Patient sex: M
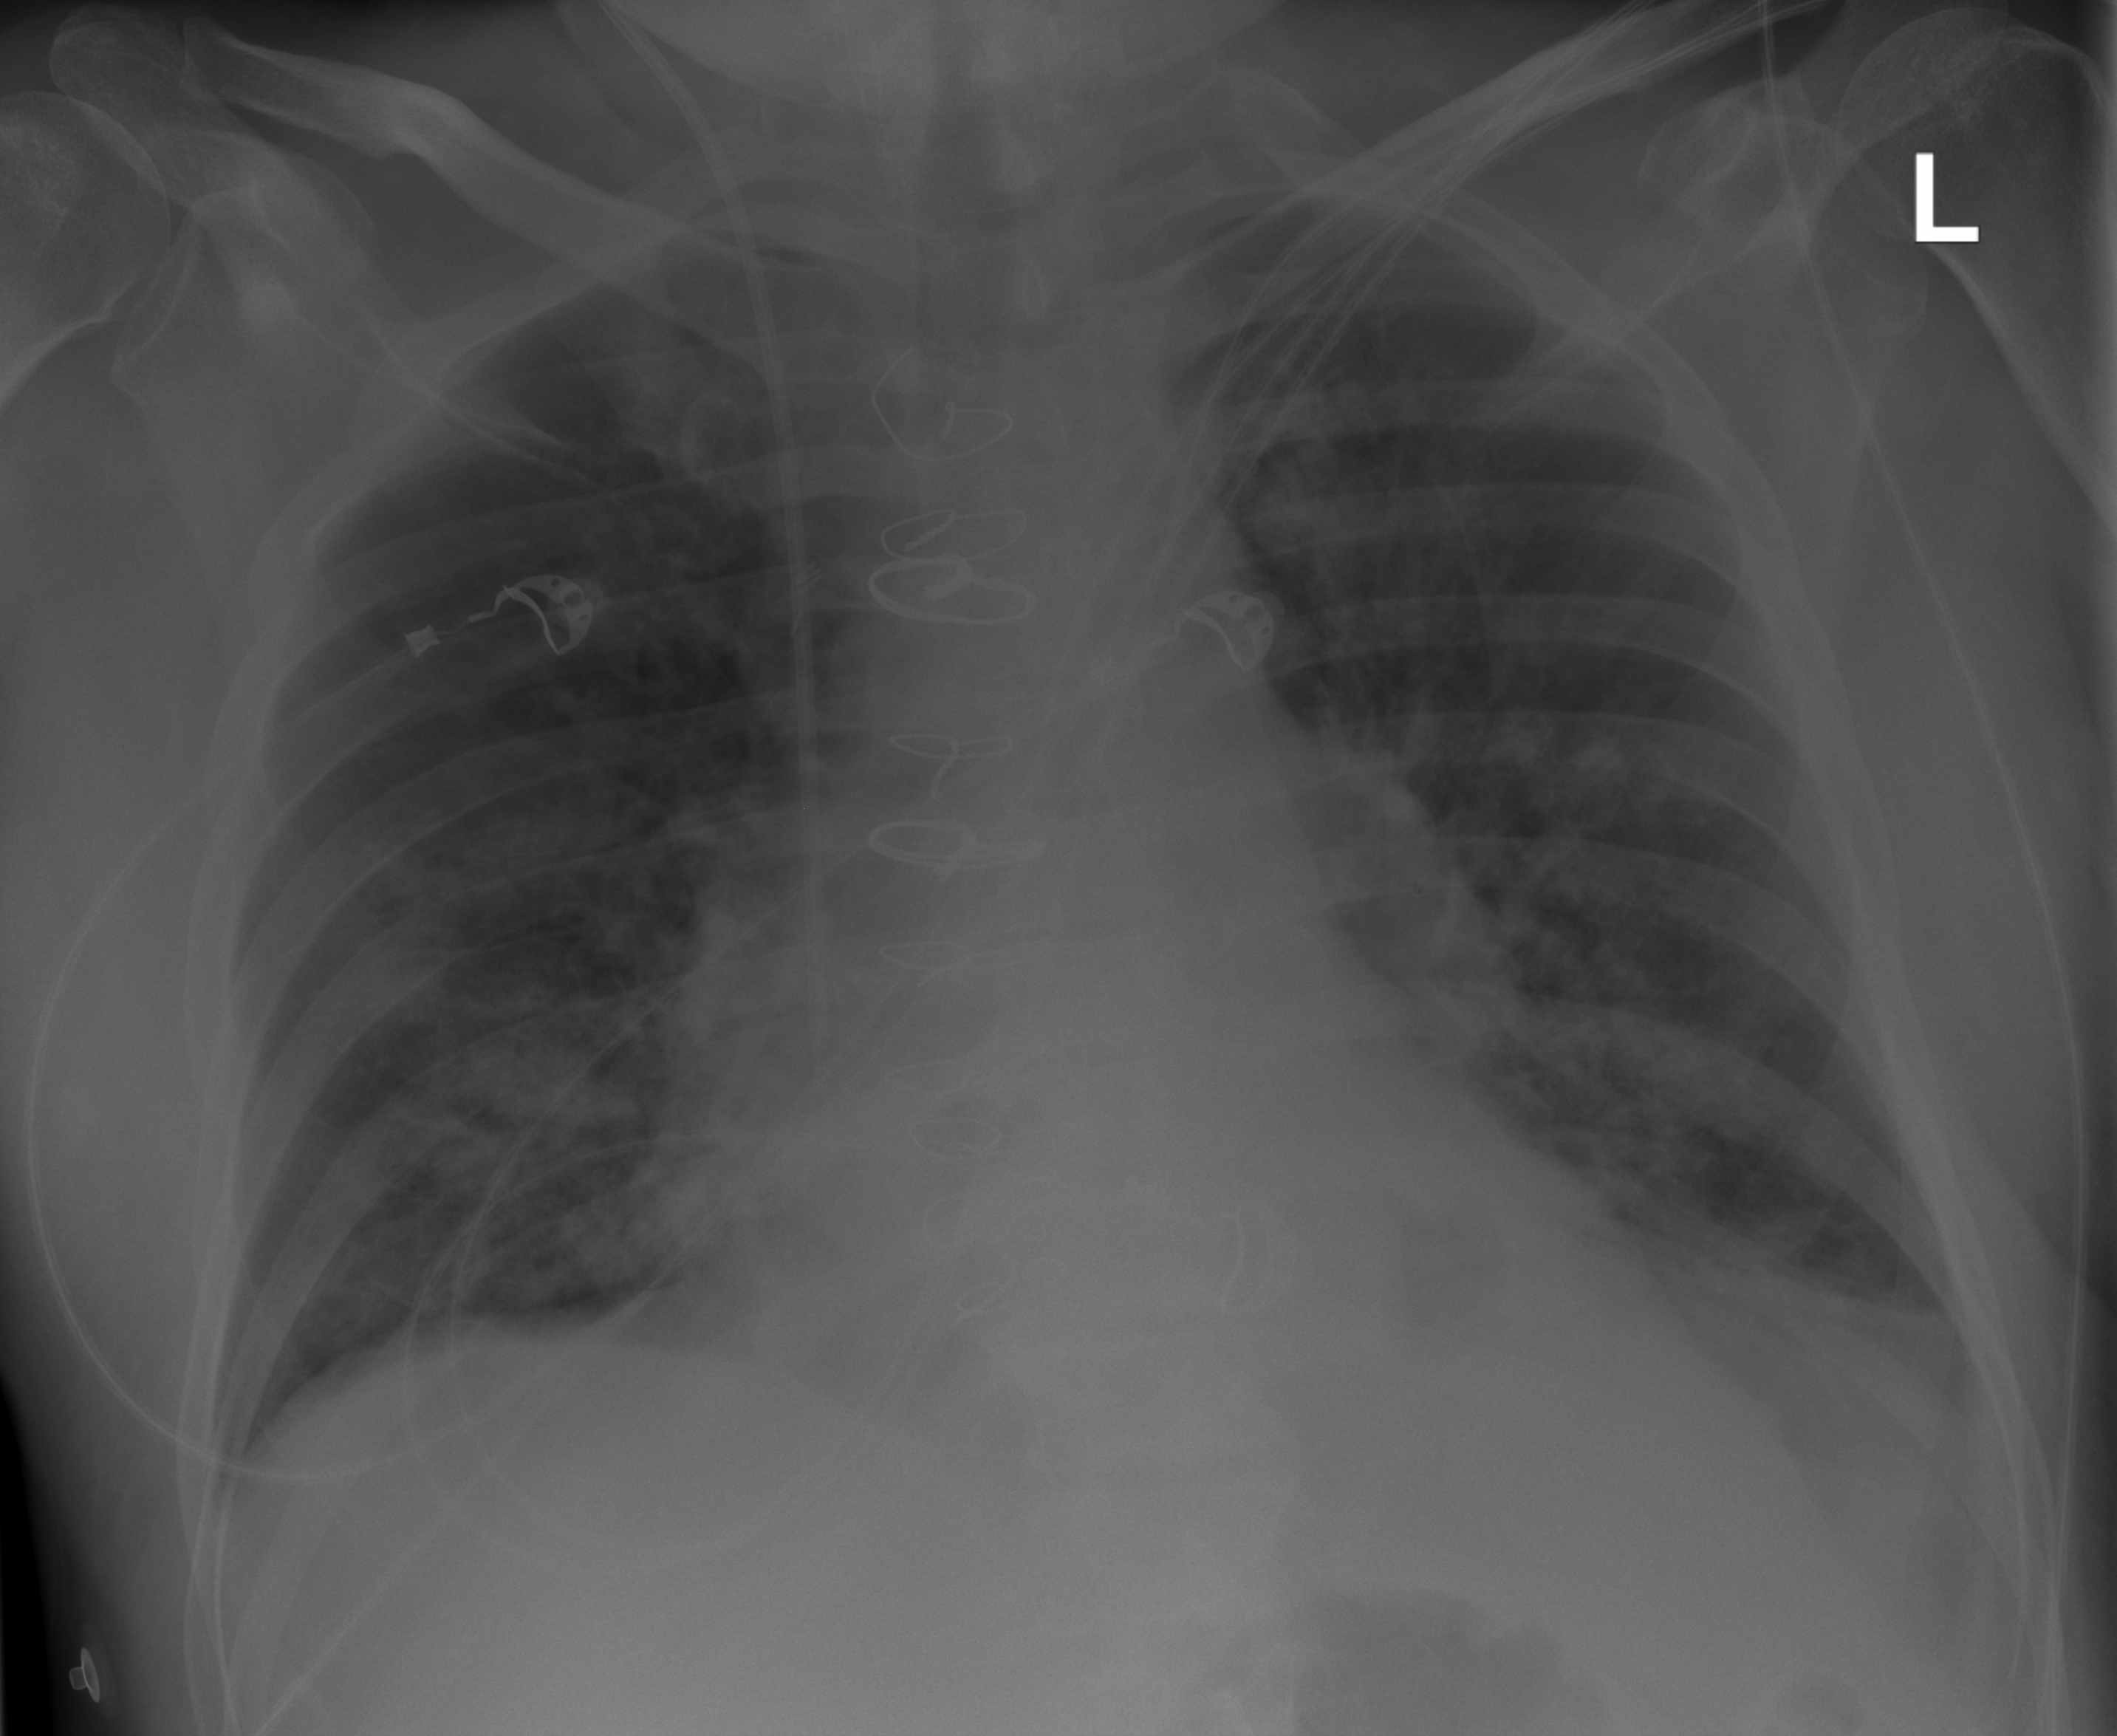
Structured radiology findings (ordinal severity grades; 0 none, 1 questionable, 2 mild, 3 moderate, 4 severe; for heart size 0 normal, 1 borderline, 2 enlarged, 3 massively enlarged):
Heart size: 0
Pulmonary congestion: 0
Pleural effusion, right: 0
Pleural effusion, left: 2
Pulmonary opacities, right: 3
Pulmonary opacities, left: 2
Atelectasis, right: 2
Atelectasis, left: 2